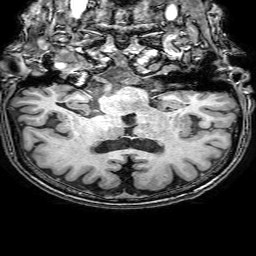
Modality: T1w
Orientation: sagittal
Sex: male
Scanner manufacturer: philips
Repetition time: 0.008298 s
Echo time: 0.00384 s